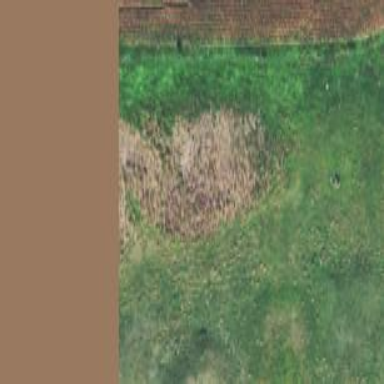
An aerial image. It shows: Marshy wetland area.